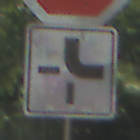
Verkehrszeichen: VerlaufVorfahrtsstrasse4
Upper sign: Stop
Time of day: MorningAfternoon
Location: Outdoor (Urban)
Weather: PartlyCloudy
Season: NotSpecified
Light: Natural